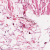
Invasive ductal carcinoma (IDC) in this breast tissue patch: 0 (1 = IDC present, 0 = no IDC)